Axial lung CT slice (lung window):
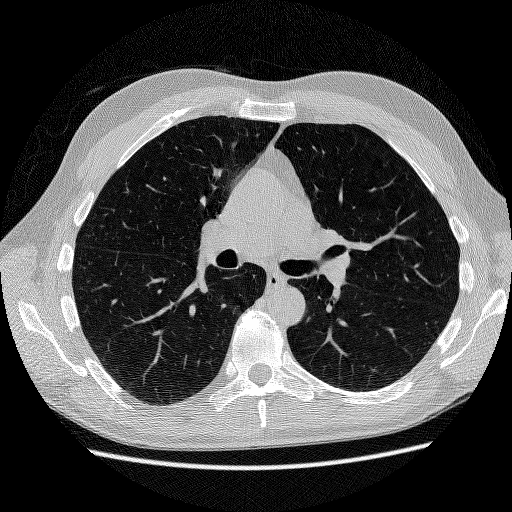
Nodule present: no